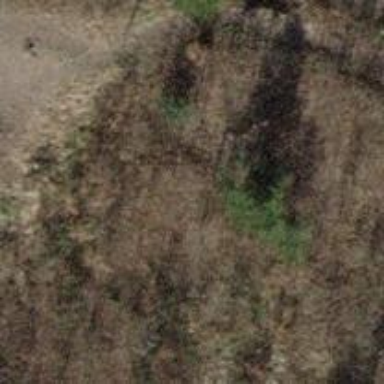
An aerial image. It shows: Unpaved path.